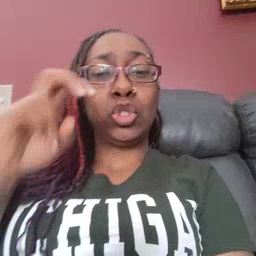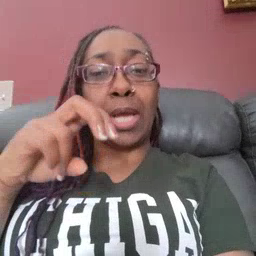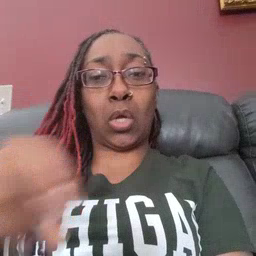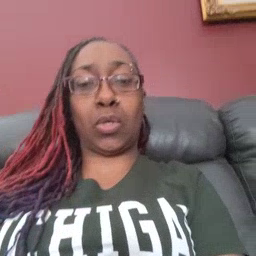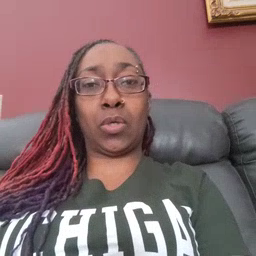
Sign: chair